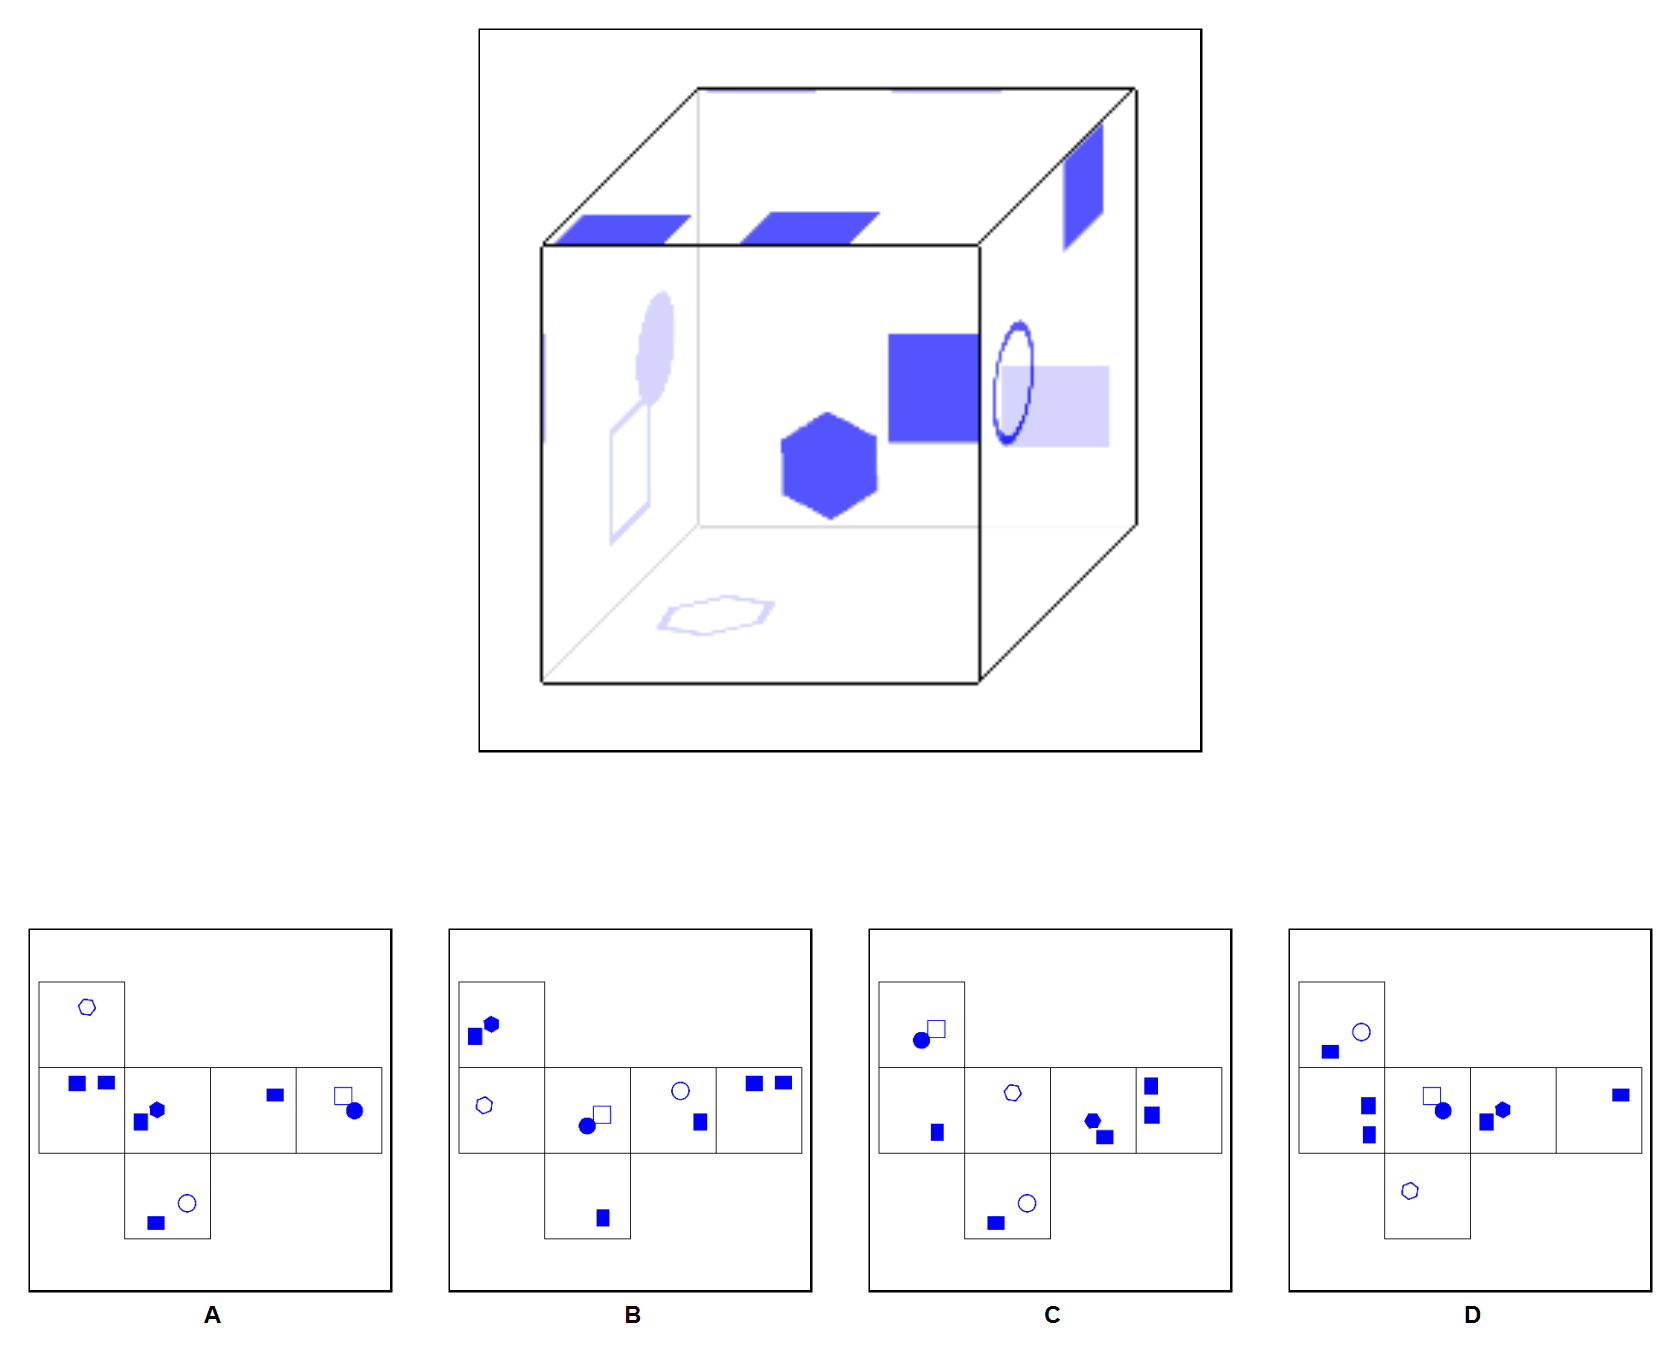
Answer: C